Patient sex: M
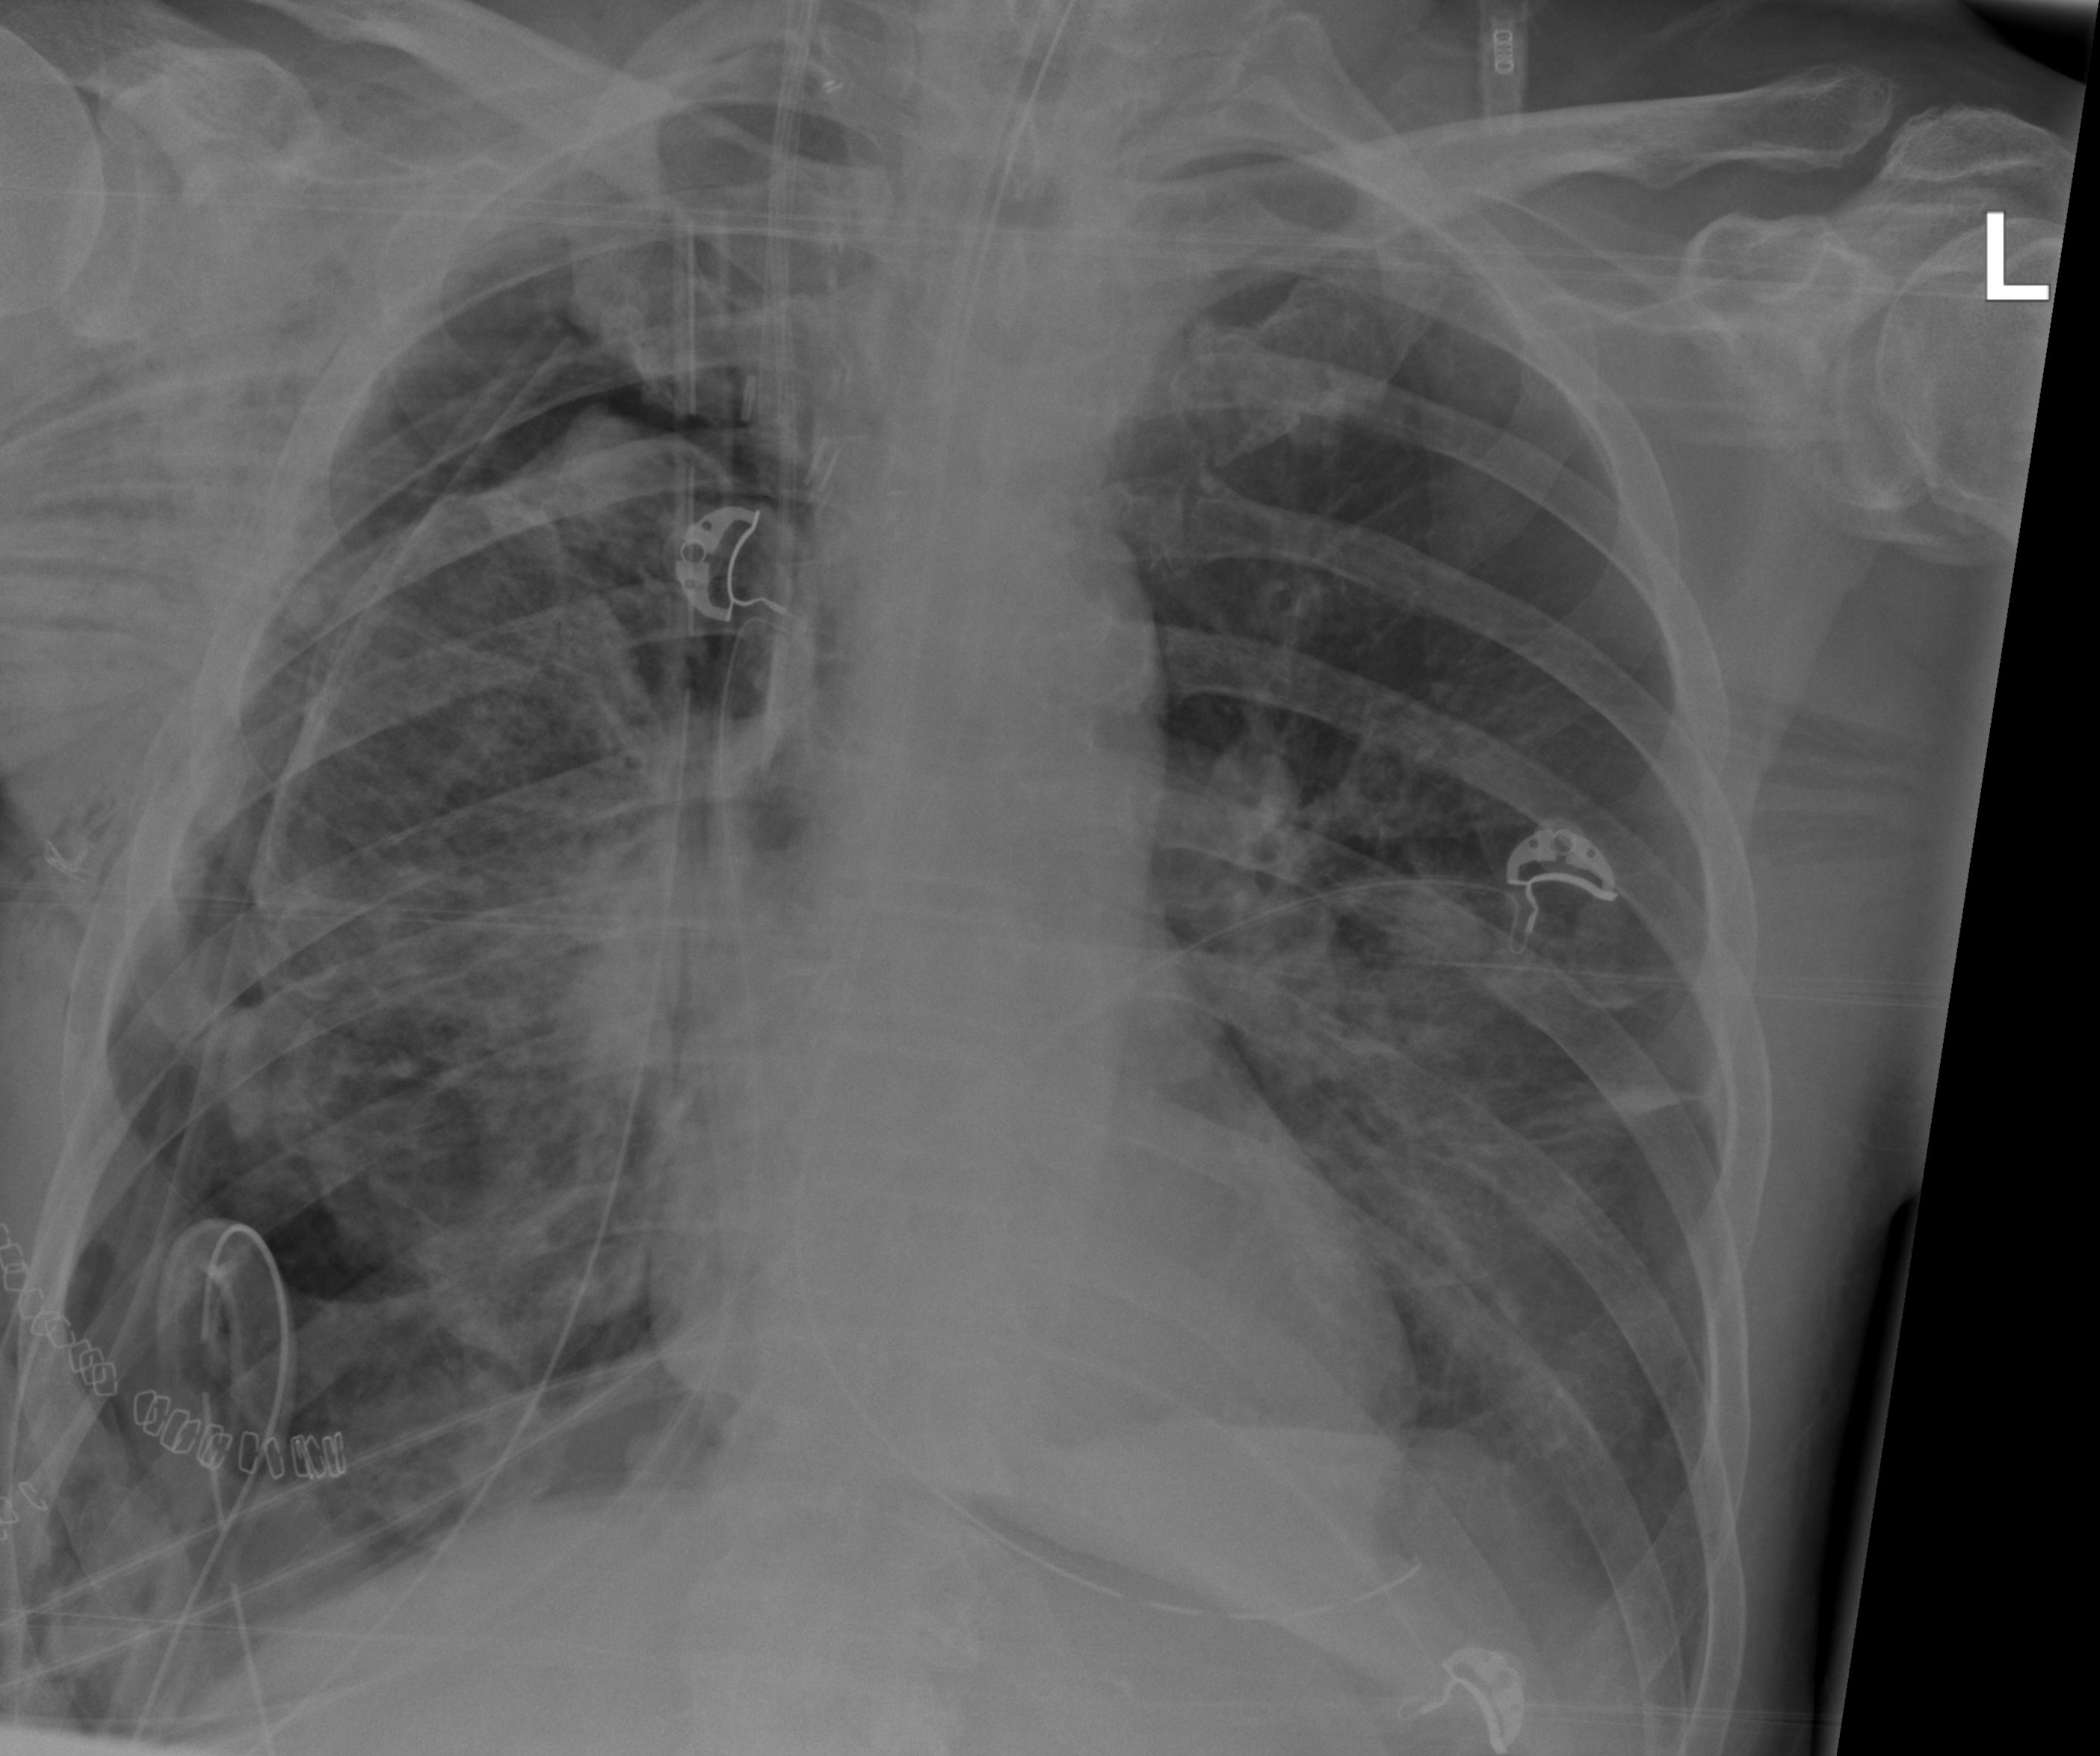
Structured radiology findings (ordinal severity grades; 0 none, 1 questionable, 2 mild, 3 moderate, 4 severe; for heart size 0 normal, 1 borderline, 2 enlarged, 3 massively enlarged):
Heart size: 0
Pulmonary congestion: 0
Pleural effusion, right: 0
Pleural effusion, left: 0
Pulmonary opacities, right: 0
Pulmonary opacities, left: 0
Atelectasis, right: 3
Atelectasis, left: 3